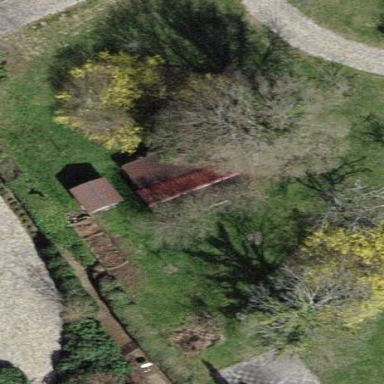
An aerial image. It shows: Simple house.